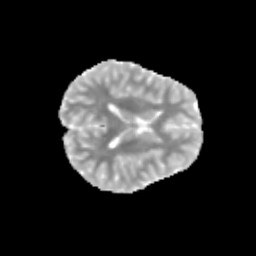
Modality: MD
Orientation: axial
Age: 12
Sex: female
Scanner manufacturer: siemens
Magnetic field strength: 3 T
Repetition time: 3.8 s
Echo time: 0.07 s